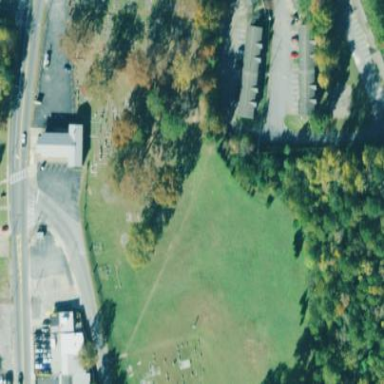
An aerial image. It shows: Cemetery.